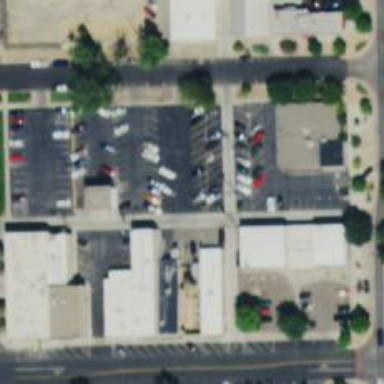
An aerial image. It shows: Parking space.